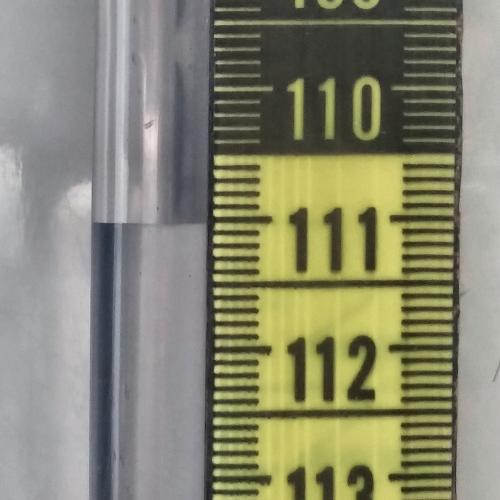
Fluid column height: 111.0 cm